Question: How could I draw an <URL> in GraphViz? I can't force nodes to stand in one line.

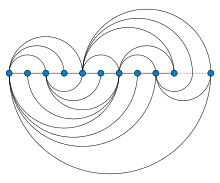
Answer: As I don't have enough reputation to add a comment, I post some suggestion here. The following code solve the problem of force nodes to stand in one line.
'''
digraph "test-graph" {
graph [rankdir=LR]
node[shape=circle, color=lightblue,label="",style=filled,width=0.3];
edge[arrowhead=none,splines=line];
1->2;
2->3;
edge[splines=curved];
1->3[constraint=false];
}
'''
but don't have power for semi-circle edge. You can try other tools,such as Tikz.